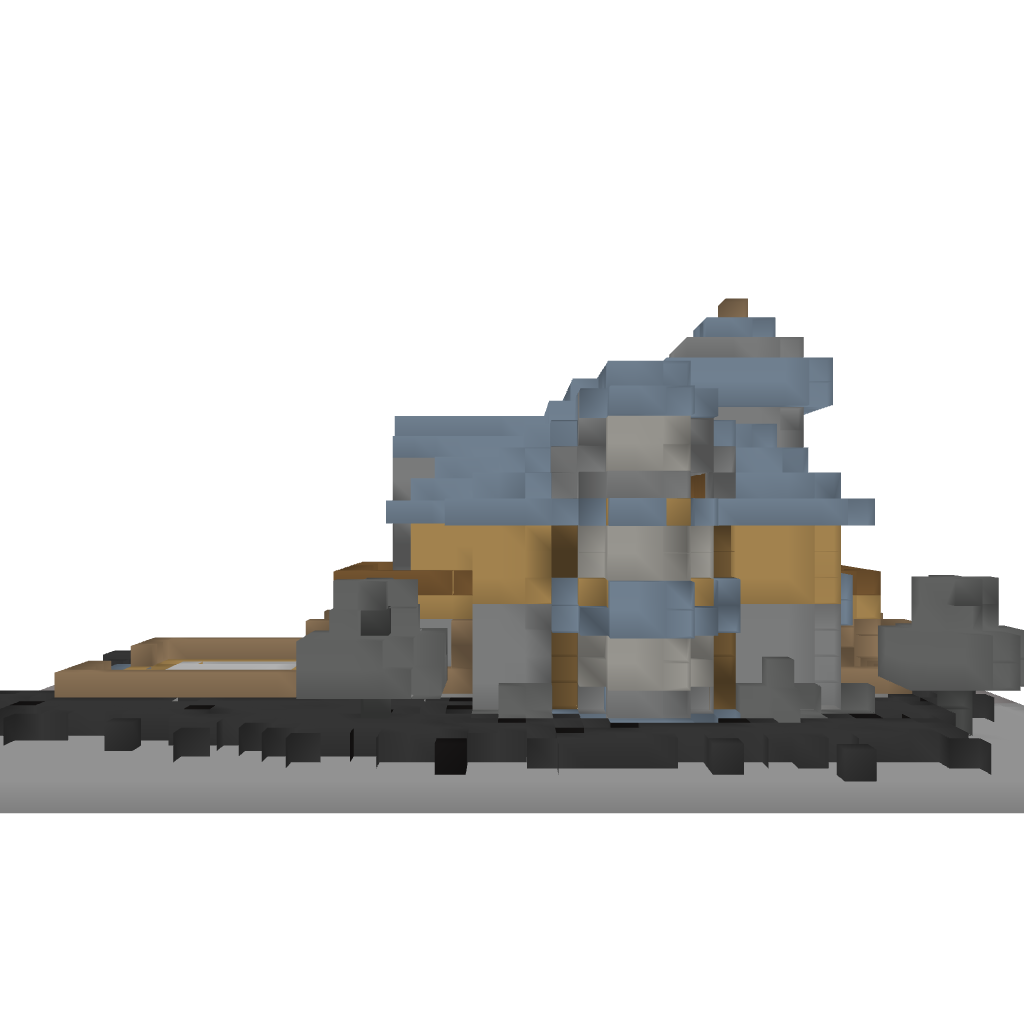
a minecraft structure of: Victorian House | 1.6.2